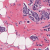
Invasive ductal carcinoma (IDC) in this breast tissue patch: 1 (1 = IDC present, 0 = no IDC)